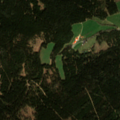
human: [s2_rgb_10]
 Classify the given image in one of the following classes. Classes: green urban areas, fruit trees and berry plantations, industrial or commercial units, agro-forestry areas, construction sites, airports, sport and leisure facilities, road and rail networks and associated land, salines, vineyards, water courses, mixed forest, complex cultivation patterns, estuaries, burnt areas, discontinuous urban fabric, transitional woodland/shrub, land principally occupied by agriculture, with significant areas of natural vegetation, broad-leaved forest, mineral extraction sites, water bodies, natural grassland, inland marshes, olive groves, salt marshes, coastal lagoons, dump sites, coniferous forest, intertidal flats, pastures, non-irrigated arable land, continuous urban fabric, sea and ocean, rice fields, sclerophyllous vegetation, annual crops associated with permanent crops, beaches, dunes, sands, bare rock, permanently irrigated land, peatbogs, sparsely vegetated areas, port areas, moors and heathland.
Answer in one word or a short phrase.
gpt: non-irrigated arable land, coniferous forest